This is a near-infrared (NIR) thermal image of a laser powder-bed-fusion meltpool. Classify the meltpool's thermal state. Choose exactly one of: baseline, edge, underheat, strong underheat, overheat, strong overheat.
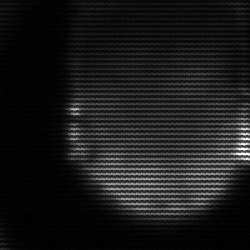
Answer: edge